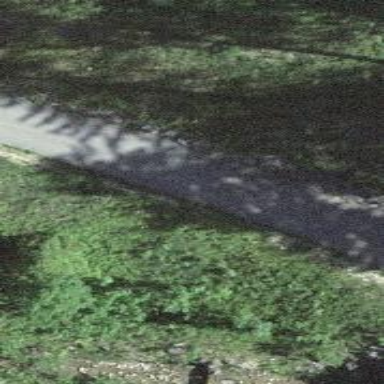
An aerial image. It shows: Service road with track type of grade 4.